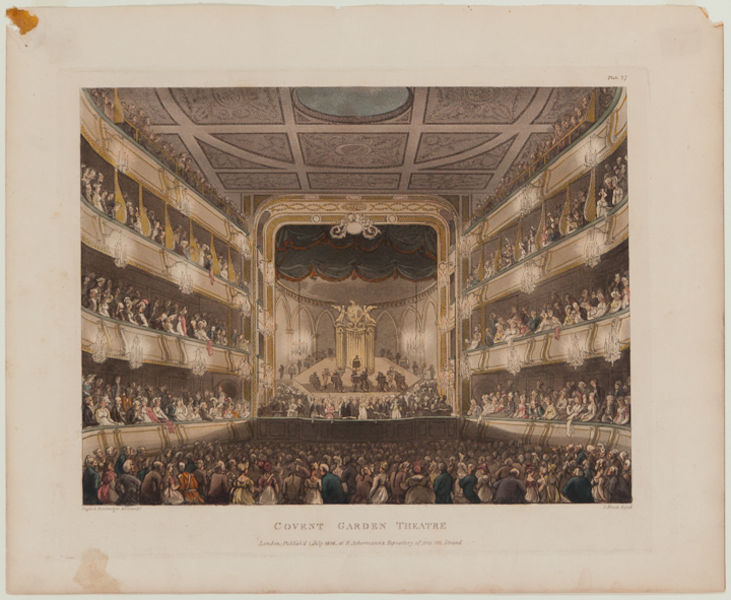
Titel: Covent Garden Market, Westminster Election, from The Microcosm of London
Künstler: Thomas Rowlandson
Standort: Amherst (Massachusetts, USA)
Institution: Mead Art Museum, Amherst College
Schlagwörter: bild, vorhang, bühne, konzert, musiker, oper, publikum, theater, tribüne, zuschauer, vorführung, ränge, schauspiel, zuschauerränge